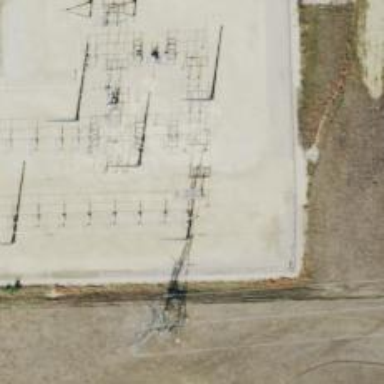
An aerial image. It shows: Switch used for power control.